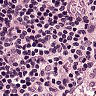
Metastatic tissue present: no